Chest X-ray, PA view. Patient: 22 years old, sex M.
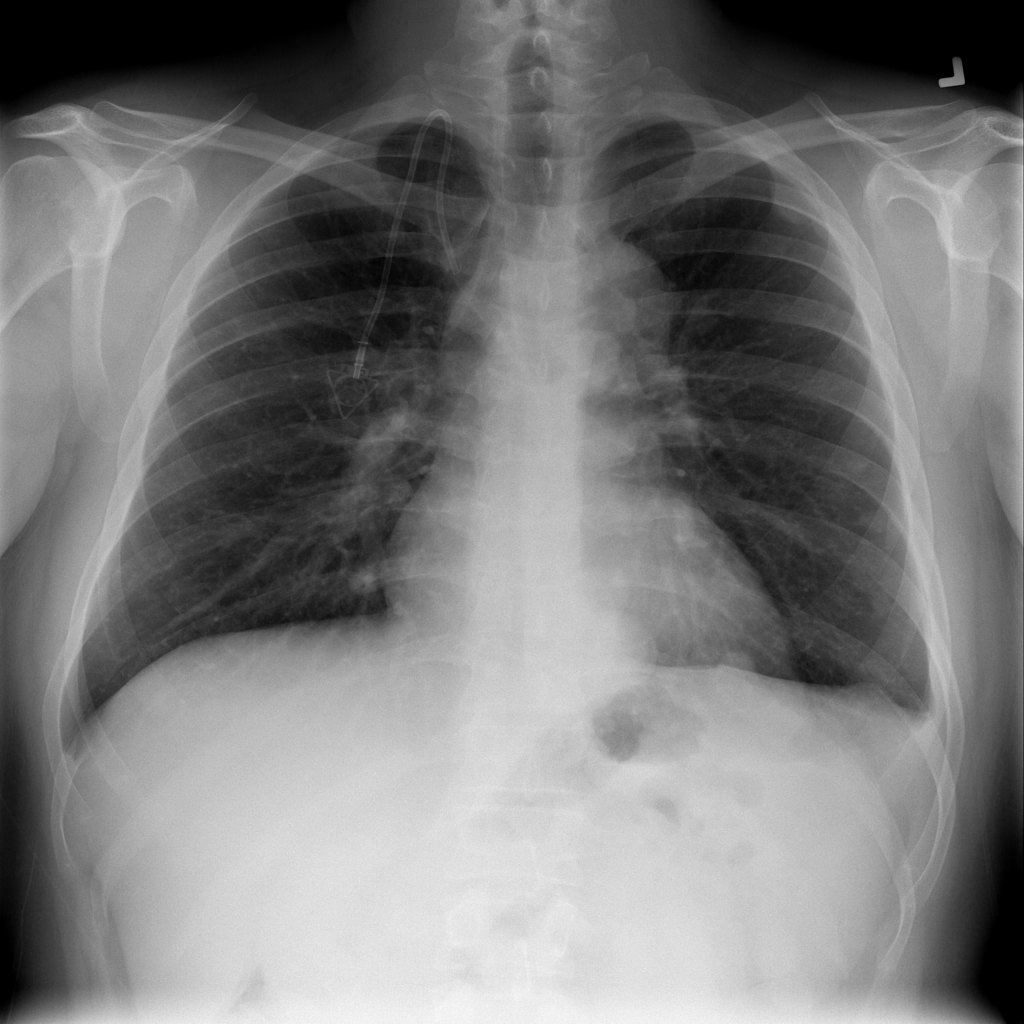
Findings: Effusion, Nodule